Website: bh-photo
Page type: receipt
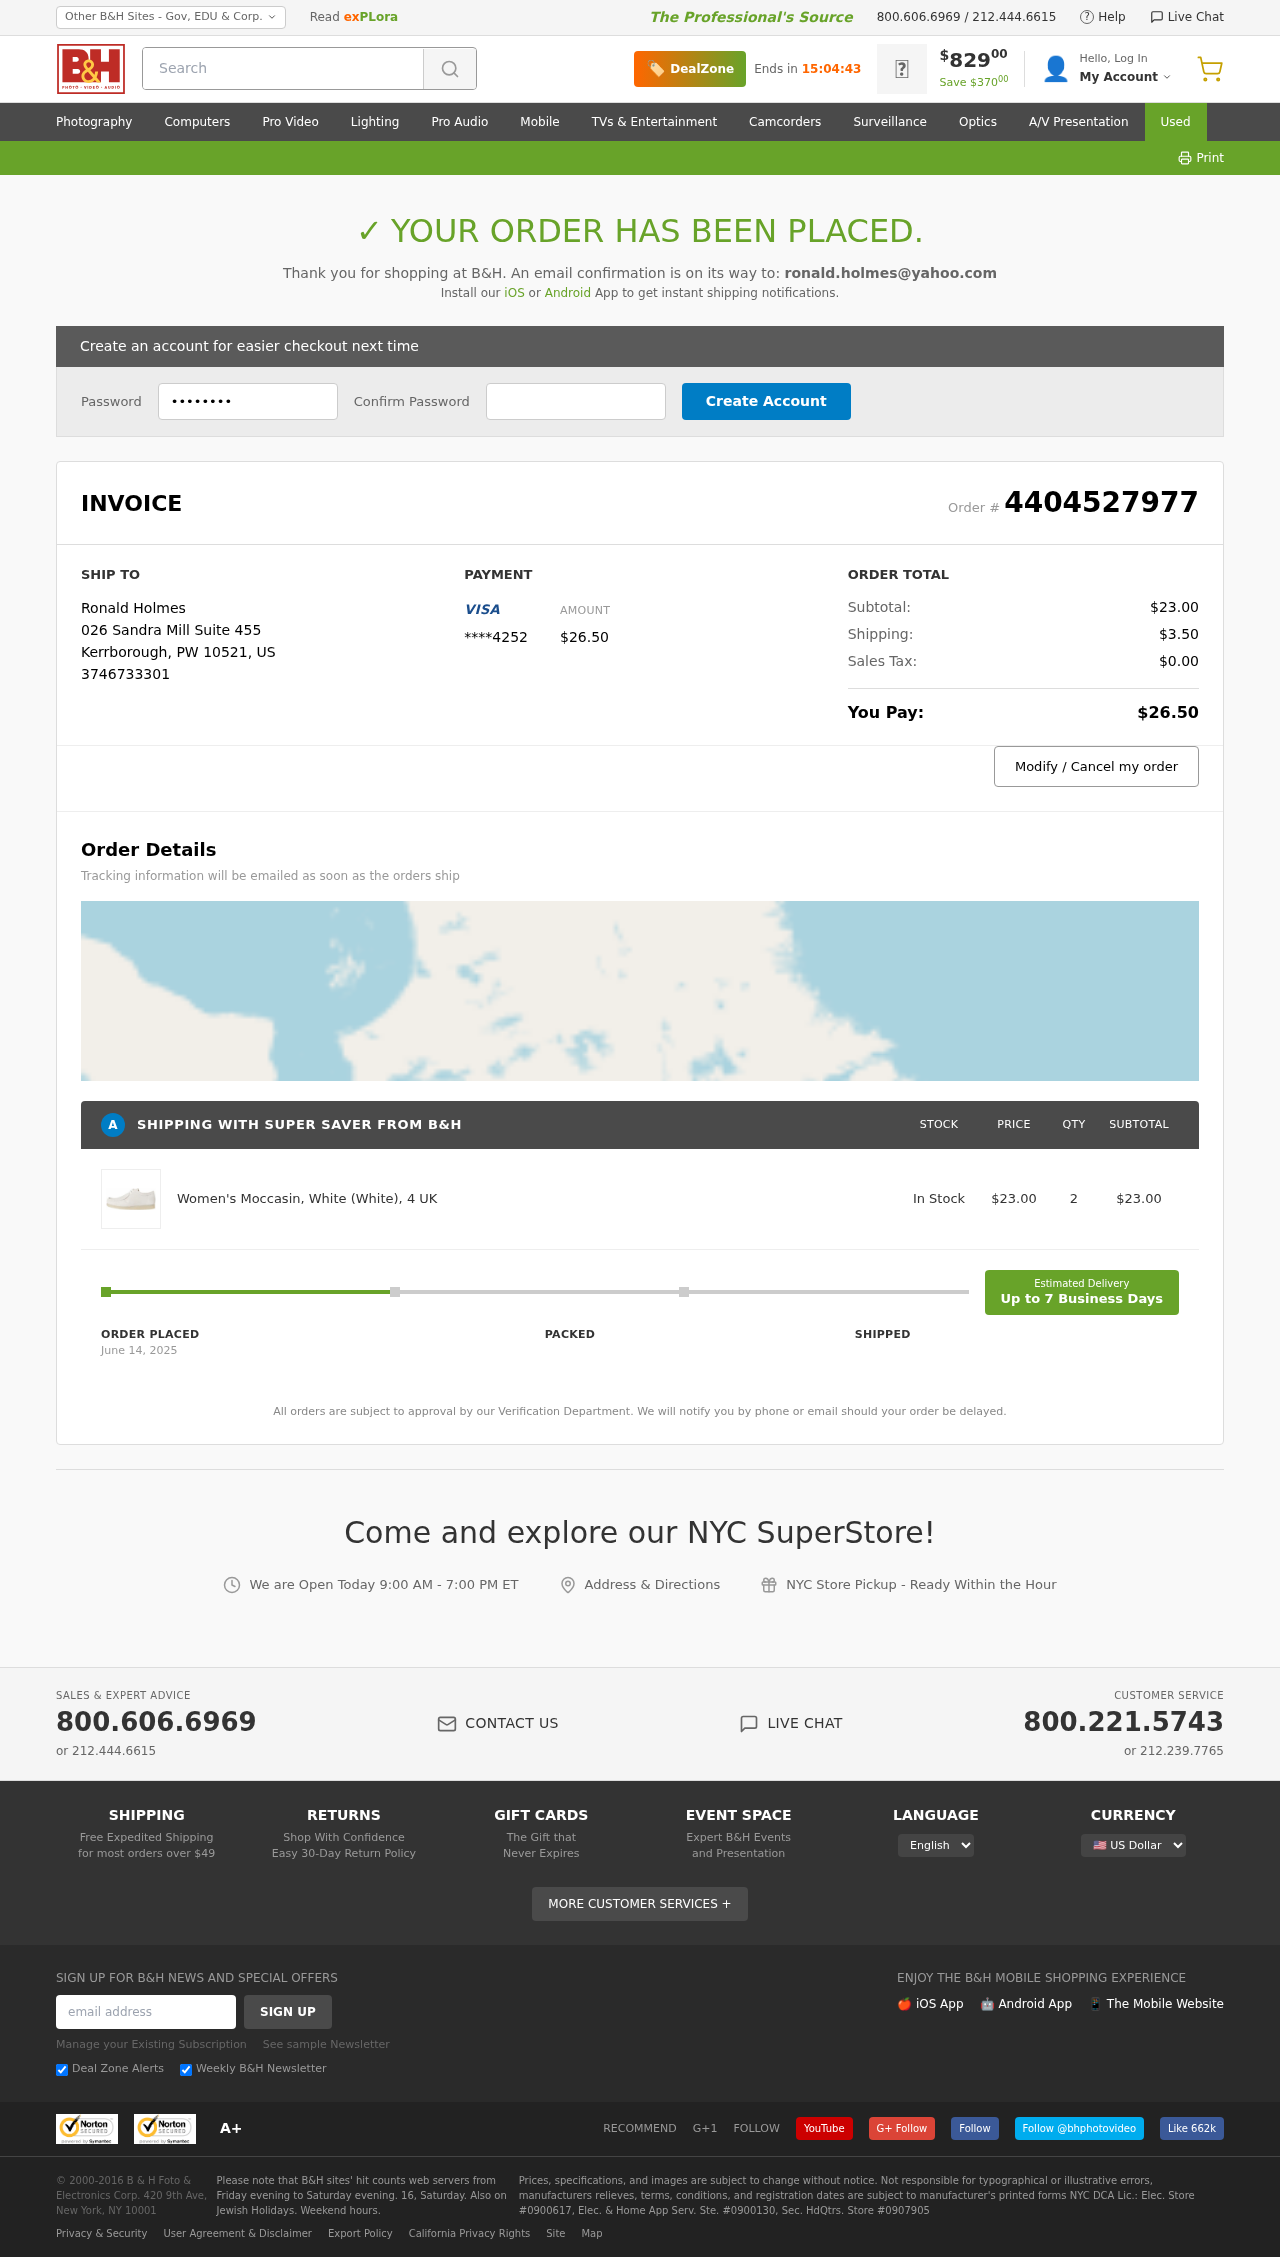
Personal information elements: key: PII_CARD_LAST4
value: ****4252
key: PII_CITY
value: Kerrborough
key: PII_COUNTRY_CODE
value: US
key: PII_EMAIL
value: ronald.holmes@yahoo.com
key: PII_FULLNAME
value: Ronald Holmes
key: PII_PHONE
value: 3746733301
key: PII_POSTCODE
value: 10521
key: PII_STATE_ABBR
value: PW
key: PII_STREET
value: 026 Sandra Mill Suite 455
Product elements: key: PRODUCT1_NAME
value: Women's Moccasin, White (White), 4 UK
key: PRODUCT1_PRICE
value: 23
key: PRODUCT1_QUANTITY
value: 2
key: PRODUCT1_SUBTOTAL
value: $23.00
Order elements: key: ORDER_ID
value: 4404527977
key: ORDER_TOTAL
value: $26.50
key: ORDER_SUBTOTAL
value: $23.00
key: ORDER_SHIPPING_COST
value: $3.50
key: ORDER_TAX
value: $0.00
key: ORDER_DATE
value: June 14, 2025
Search elements: key: HEADER_SEARCH
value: Search